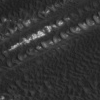
Atmospheric dust classification: not_dusty